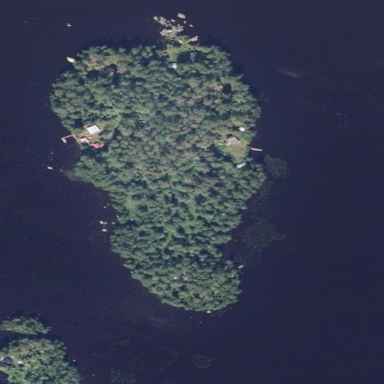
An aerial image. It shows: Islet covered with woodland.